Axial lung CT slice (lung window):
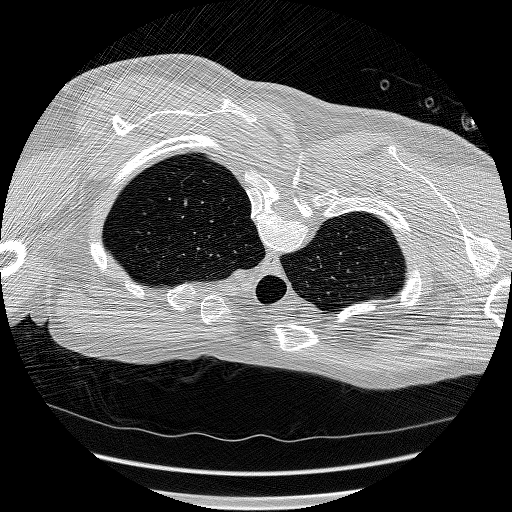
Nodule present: no